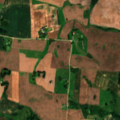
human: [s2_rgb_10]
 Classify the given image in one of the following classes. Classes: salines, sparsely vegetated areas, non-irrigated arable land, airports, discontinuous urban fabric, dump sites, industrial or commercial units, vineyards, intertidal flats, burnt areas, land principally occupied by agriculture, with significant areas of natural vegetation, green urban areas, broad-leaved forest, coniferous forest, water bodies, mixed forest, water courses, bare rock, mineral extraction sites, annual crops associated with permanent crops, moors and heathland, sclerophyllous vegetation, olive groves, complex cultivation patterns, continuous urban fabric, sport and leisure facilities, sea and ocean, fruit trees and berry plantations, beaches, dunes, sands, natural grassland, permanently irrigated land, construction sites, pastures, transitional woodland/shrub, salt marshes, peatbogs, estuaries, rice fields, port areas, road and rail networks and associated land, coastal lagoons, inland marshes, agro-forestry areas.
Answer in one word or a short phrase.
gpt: non-irrigated arable land, complex cultivation patterns, land principally occupied by agriculture, with significant areas of natural vegetation